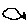
Label: fish